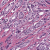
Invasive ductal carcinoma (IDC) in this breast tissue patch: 1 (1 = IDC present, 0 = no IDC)